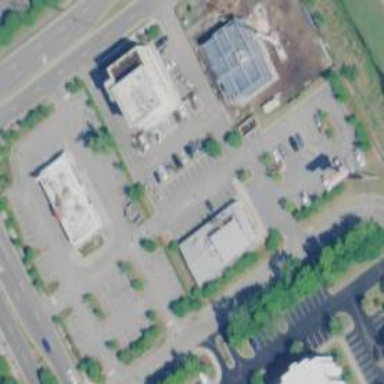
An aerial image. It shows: Retail area.